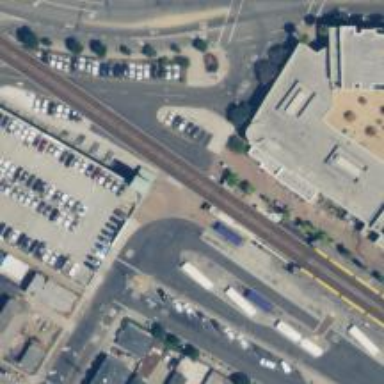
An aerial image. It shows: Busway road with separate sidewalks.